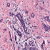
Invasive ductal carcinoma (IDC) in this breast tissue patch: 1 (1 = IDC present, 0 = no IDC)